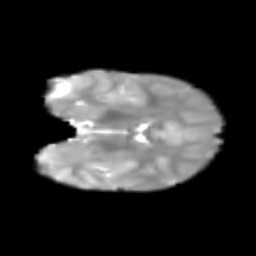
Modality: T2w
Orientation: coronal
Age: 6
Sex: female
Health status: healthy